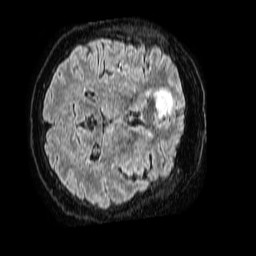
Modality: FLAIR
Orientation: axial
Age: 60
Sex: female
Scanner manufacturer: philips
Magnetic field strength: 1.5 T
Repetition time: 4.8 s
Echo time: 0.3 s